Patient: sex M, age 57
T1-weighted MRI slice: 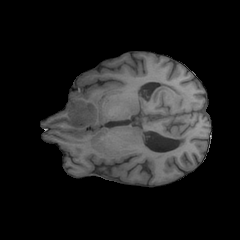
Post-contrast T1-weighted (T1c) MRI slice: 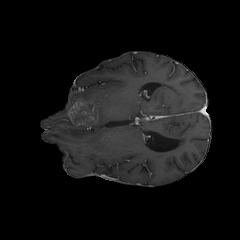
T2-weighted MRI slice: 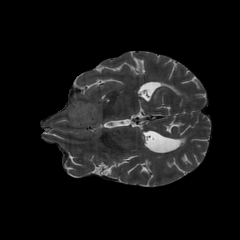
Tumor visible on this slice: yes
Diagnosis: Glioblastoma, IDH-wildtype
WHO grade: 4